Field crop: tomato
Growth stage: 1
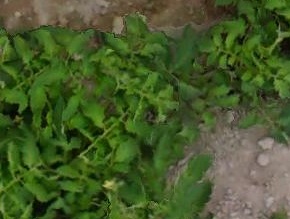
Species: tomato